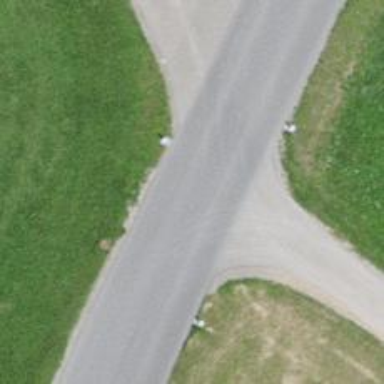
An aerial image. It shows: Tertiary road with asphalt surface.